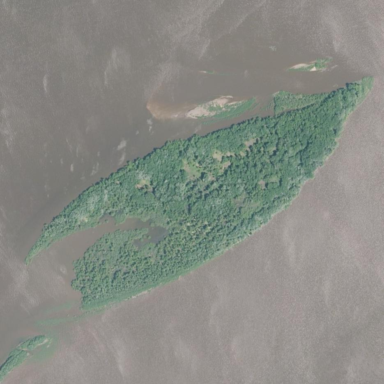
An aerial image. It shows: Islet.